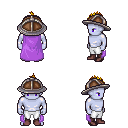
a pixel art fantasy rpg character, male body template, dark elf, purple skin, lavender cape, white pants, blonde mohawk hairstyle, chain helm, maroon shoes, four views (front, back, left, right), 2x2 character sprite sheet, small pixel art, hard edges, no anti-aliasing